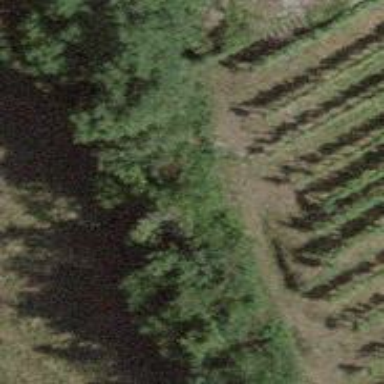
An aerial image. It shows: Hedge acting as barrier.